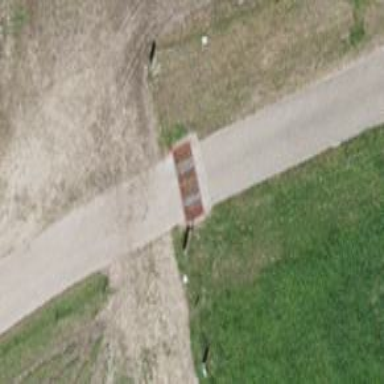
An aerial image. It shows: Cattle grid.